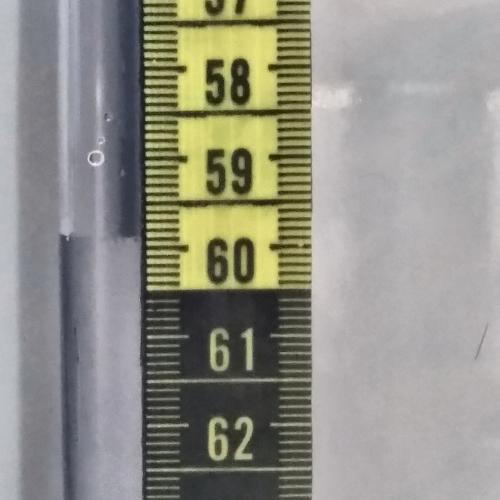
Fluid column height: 59.9 cm